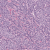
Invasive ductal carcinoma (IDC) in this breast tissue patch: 1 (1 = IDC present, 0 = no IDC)